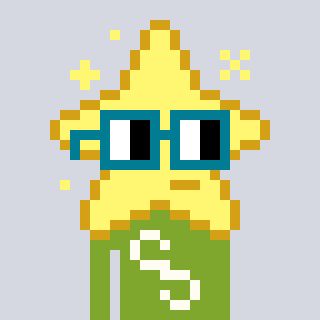
a pixel art character with square dark green glasses, a star-shaped head and a slimegreen-colored body on a cool background